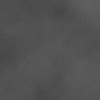
Atmospheric dust classification: dusty